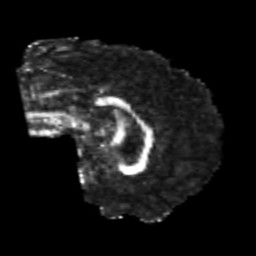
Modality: FA
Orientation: sagittal
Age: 24
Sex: male
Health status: healthy
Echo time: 0.074 s